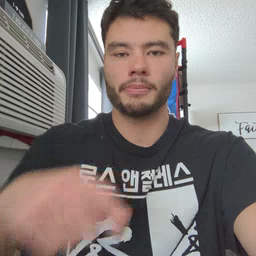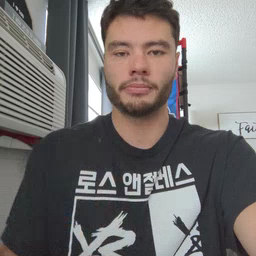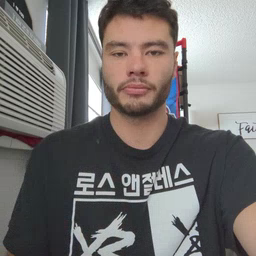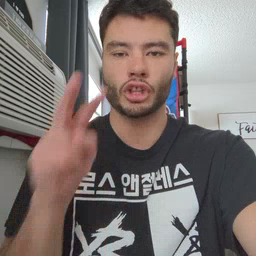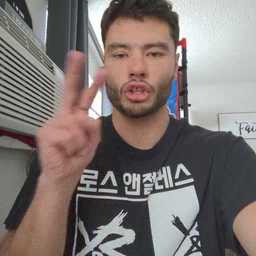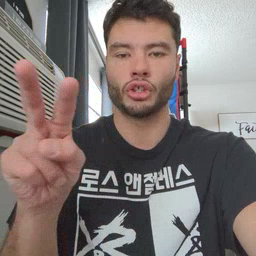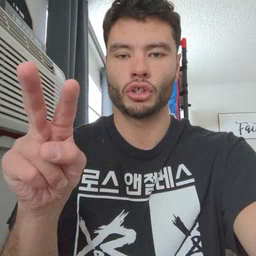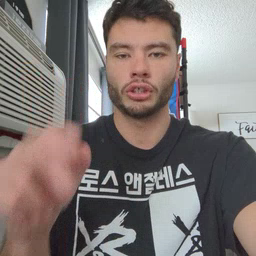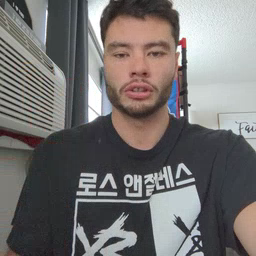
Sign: look